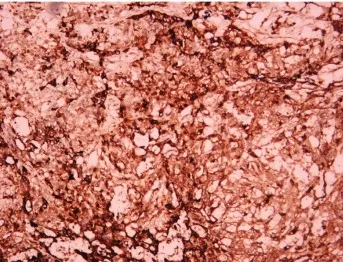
Light microscopic appearance and immunohistochemical staining of YST originating from the broad ligament. AFP.
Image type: pathology (immunostaining)